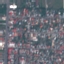
Land use / land cover: Residential